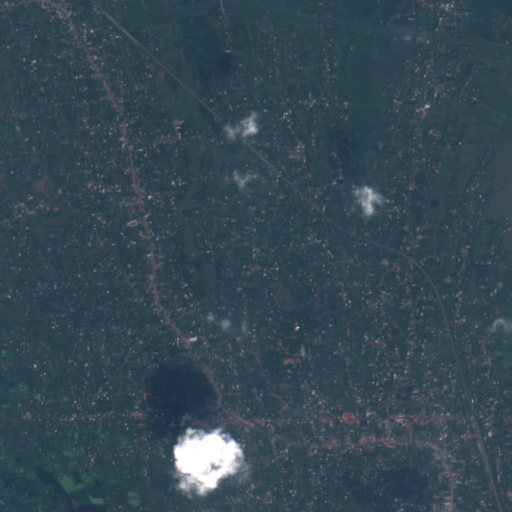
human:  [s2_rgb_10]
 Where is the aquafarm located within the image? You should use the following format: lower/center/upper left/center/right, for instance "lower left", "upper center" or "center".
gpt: The aquafarm is located in the center right of the image.
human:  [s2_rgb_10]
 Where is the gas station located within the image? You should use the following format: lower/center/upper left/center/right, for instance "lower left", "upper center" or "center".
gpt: The gas station is located in the lower right of the image.
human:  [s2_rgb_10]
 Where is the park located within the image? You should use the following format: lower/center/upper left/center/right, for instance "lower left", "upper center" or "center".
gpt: The park is located in the right of the image.
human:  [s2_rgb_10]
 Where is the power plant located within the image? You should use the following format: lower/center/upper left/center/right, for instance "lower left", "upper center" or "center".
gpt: There is no power plant in the image.